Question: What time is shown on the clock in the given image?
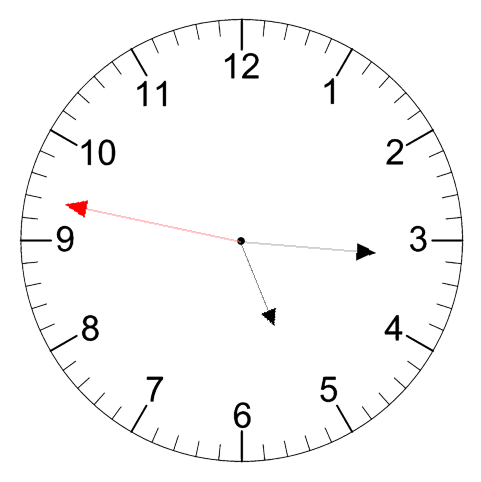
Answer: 05:15:47